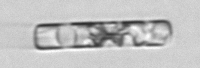
Label: Guinardia_delicatula